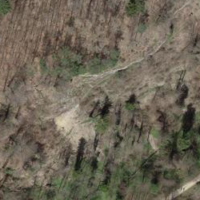
EUNIS habitat code: 44
Species observed at this site:
Euphorbia cyparissias